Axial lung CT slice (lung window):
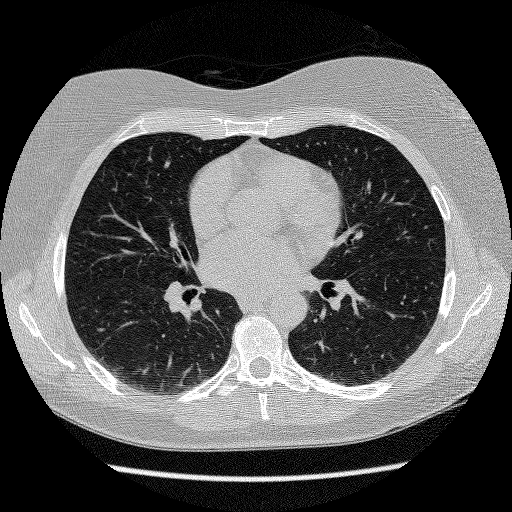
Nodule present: no